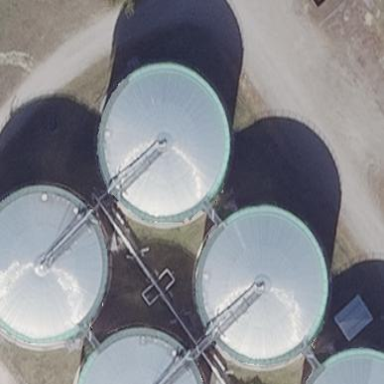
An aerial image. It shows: Storage tank created as man-made structure.